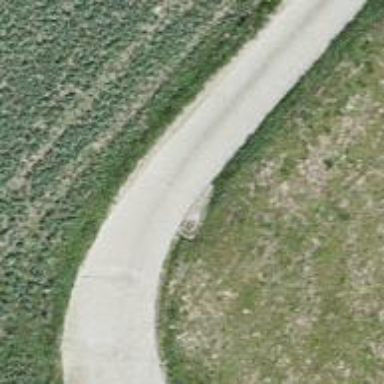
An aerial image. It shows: Unclassified road with grade 1 track type.